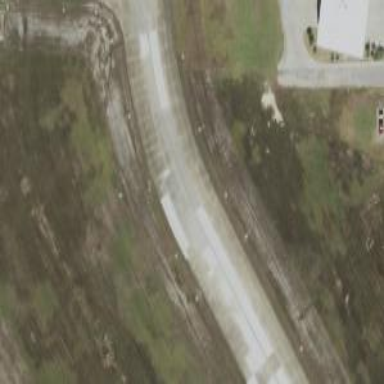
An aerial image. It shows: View of taxiway at the airport.